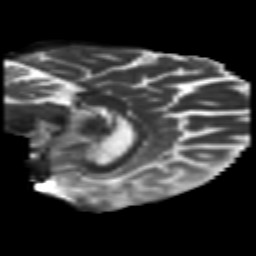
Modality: T2w
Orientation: sagittal
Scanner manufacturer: siemens
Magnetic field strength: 3 T
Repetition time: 6.8 s
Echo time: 0.093 s